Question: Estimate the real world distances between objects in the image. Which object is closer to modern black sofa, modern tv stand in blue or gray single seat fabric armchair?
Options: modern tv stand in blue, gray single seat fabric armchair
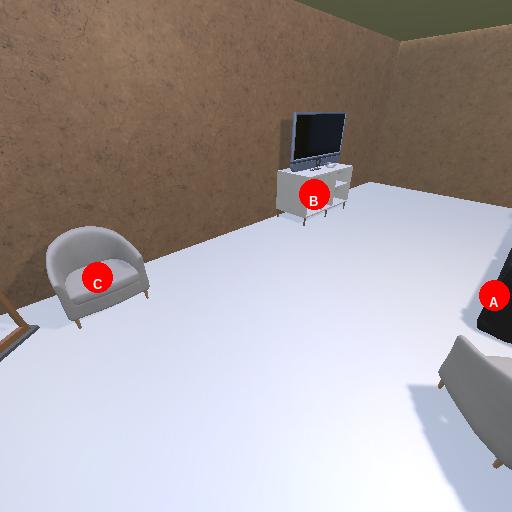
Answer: modern tv stand in blue